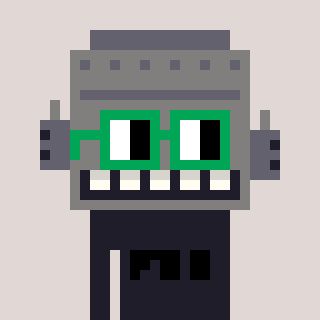
a pixel art character with square green glasses, a robot-shaped head and a grayscale-colored body on a warm background